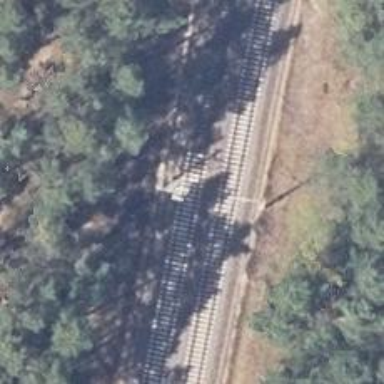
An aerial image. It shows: Milestone along the railway track with catenary mast.